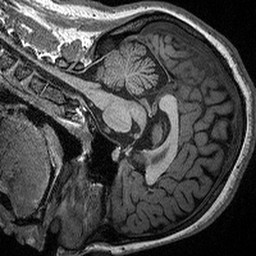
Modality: T1w
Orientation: sagittal
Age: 19
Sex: female
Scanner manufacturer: siemens
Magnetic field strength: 3 T
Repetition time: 2.3 s
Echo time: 0.00298 s